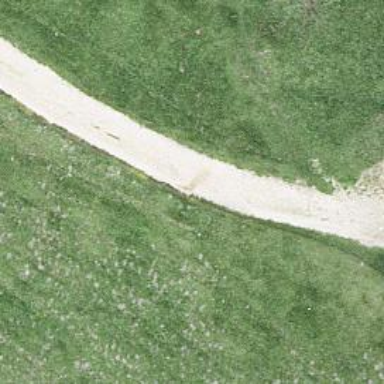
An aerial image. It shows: Dirt track road with grade 3 tracktype.